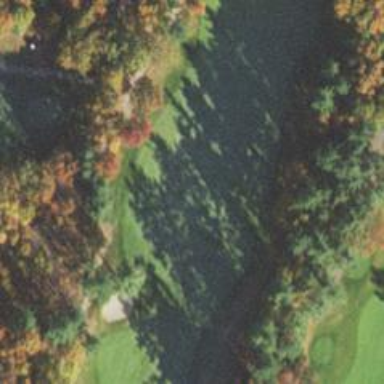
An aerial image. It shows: Golf hole.